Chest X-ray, PA view. Patient: 60 years old, sex F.
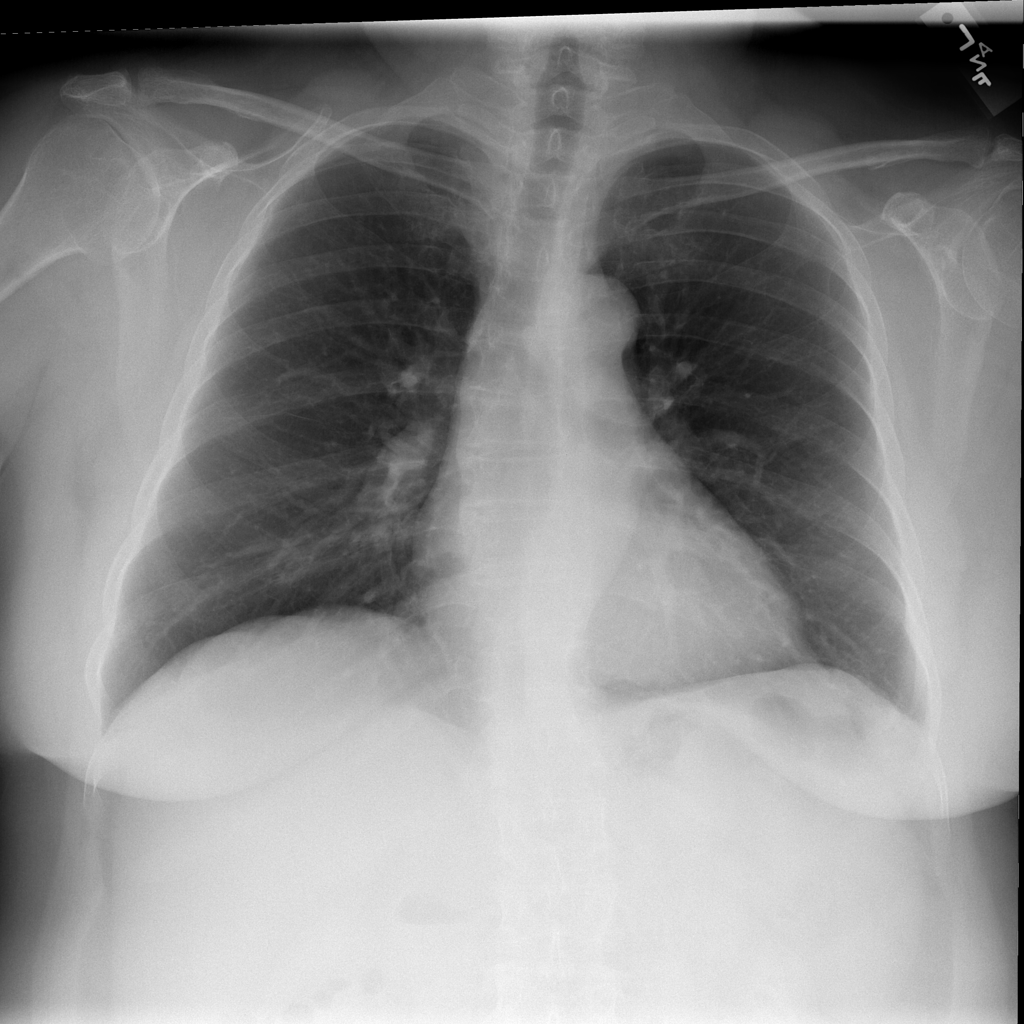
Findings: No Finding